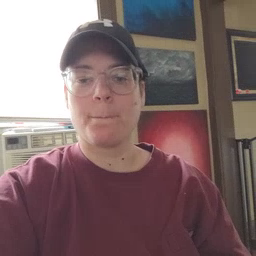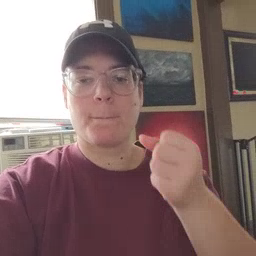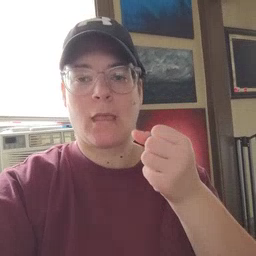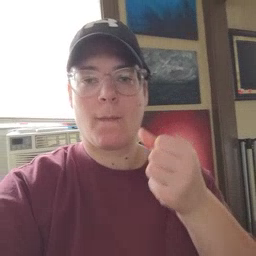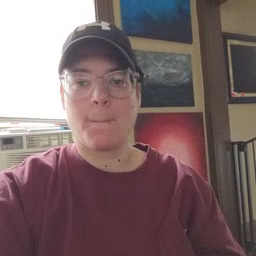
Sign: milk